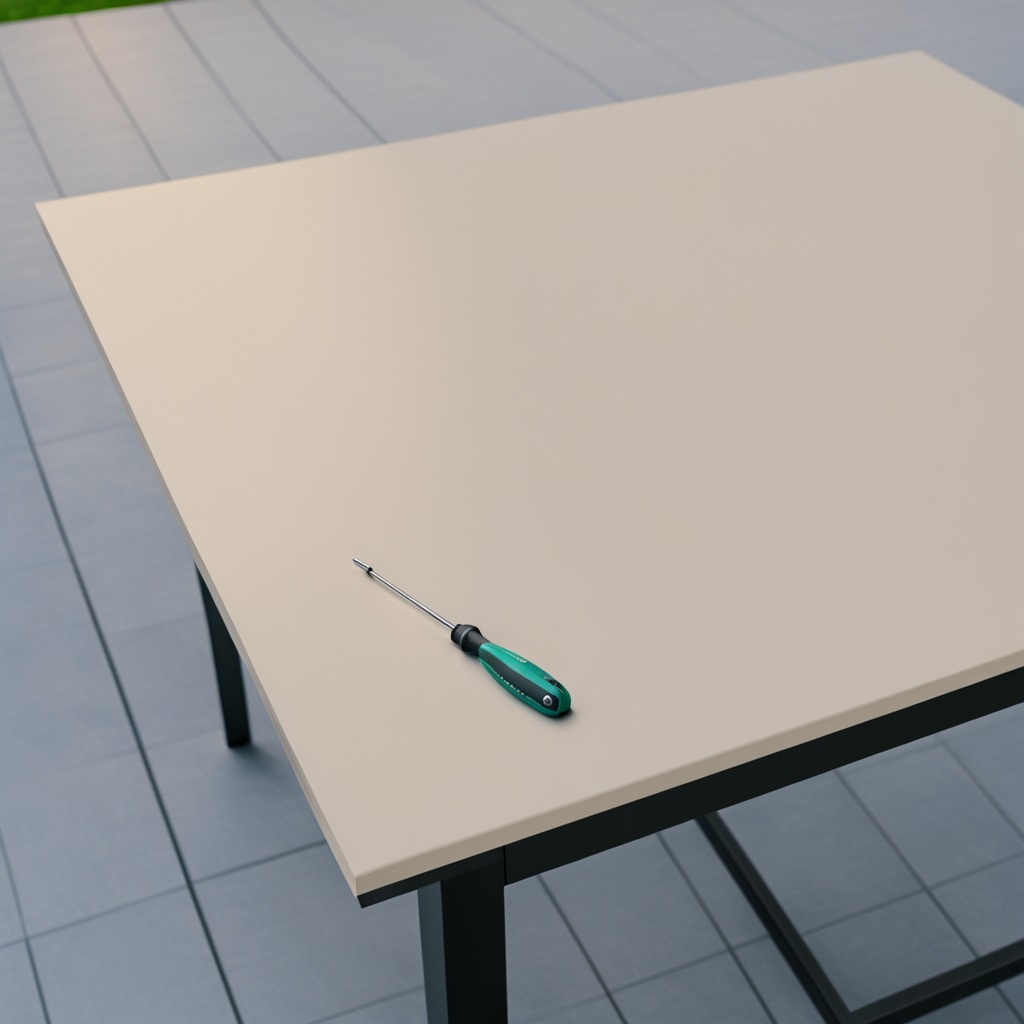
A screwdriver lying on a clean utility table in a temporary outdoor tool station.